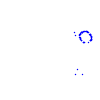
Particle: proton